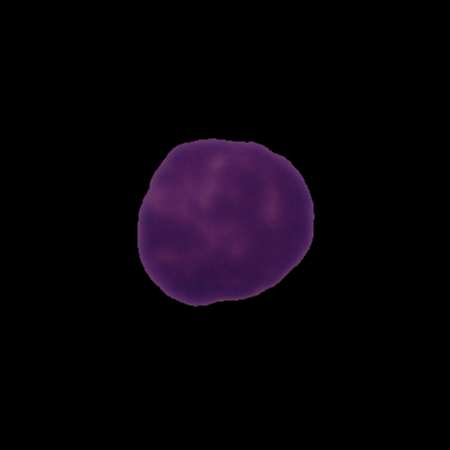
Label: healthy